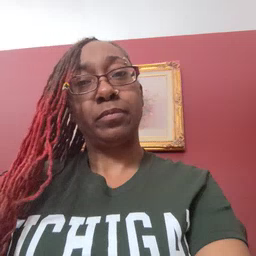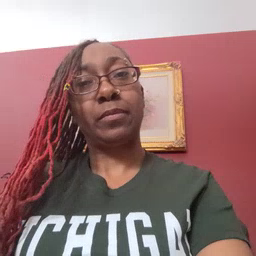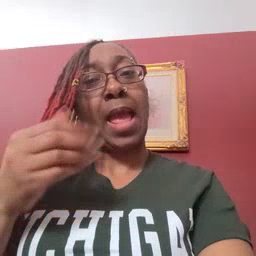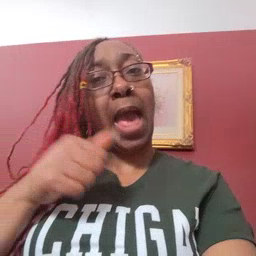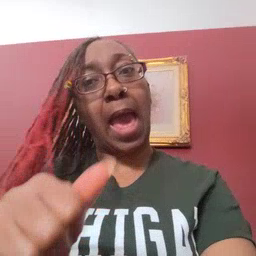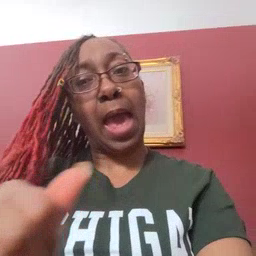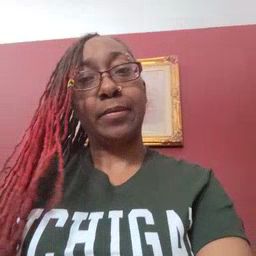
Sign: hide